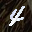
Label: 4